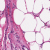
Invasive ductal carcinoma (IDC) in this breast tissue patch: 0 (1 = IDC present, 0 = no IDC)